Question: I have the following optimization problem:

We are minimizing with respect to 'y'. A is a known matrix, 'b' is a known vector, and 'c' is a known constant.
Two important things here: while we are trying to minimize the function, . Also, it would be ideal to use an R method that doesn't require initial values, since it is quite complex to eyeball a feasible starting value of 'y'.
Is there any package/function in R that would allow me to implement this problem?
Any help would be greatly appreciated! Thank you.
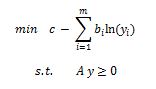
Answer: I second @Stu's suggestion of 'optim'. Here is an quick example of using it for your case:
'''
set.seed(1001)
c = 1
m = 10
b = runif(m)
loss_fun = function(y_i){
if (all(y_i>=0)){ # <- Here is where we enforce all y's >=0
return(c - sum(b*log(y_i)))
}else{
return(9e9) # If any y's are negative, return a very large number
}
}
y_initial = runif(m)
print(optim(y_initial, loss_fun))
'''
Hope that helps.
: Sorry confused your 'Ay' for 'For All y'. Try something like this:
'''
set.seed(1001)
c = 1
m = 10
b = runif(m)
A = matrix(runif(m*m), nrow=m)
loss_fun = function(y_i){
if (all(A%*%y_i>0)){
return_val = (c - sum(b*log(y_i)))
}else{
return_val = 9e9
}
if ((c - sum(b*log(y_i)))<0.000001){
return_val = 9e9
}
else{
return_val = (c - sum(b*log(y_i)))
}
return(return_val)
}
y_initial = runif(m)
print(optim(y_initial, loss_fun, method = "L-BFGS-B", lower = 0))
'''
You might have to play around with the different methods and bounds on y to get it to act properly.
The overall idea here is to enforce constraints ('if' conditions in your loss function) to by returning large values if they are broken.
: If the function returns the bad value '9e9', it will say it converged because it satisfied the loss function. E.g. every other feasible solution gives a value higher than 9e9. This means there is no solution for the method/constraints you have.